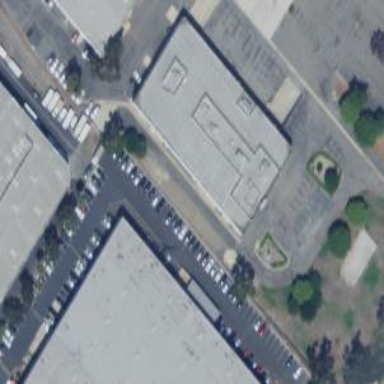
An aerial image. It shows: Commercial building.